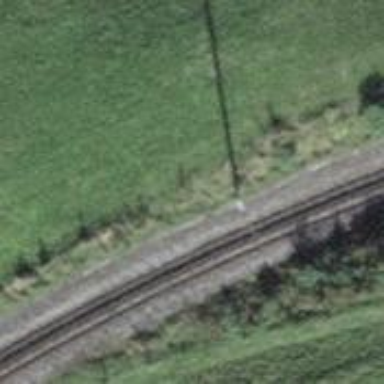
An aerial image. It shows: Narrow-gauge railway track with 1 electrified contact line.